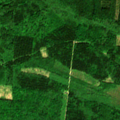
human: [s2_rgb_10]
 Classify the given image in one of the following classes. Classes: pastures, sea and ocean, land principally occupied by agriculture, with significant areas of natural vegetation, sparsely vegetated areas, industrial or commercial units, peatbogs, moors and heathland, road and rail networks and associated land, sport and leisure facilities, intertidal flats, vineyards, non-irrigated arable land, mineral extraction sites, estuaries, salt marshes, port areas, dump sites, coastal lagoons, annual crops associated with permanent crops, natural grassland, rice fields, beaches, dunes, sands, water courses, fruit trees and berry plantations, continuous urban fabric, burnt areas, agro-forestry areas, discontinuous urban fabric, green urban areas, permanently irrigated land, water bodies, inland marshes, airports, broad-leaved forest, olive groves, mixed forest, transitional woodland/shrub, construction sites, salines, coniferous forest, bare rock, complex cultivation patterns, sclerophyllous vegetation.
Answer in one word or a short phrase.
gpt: broad-leaved forest, mixed forest, transitional woodland/shrub